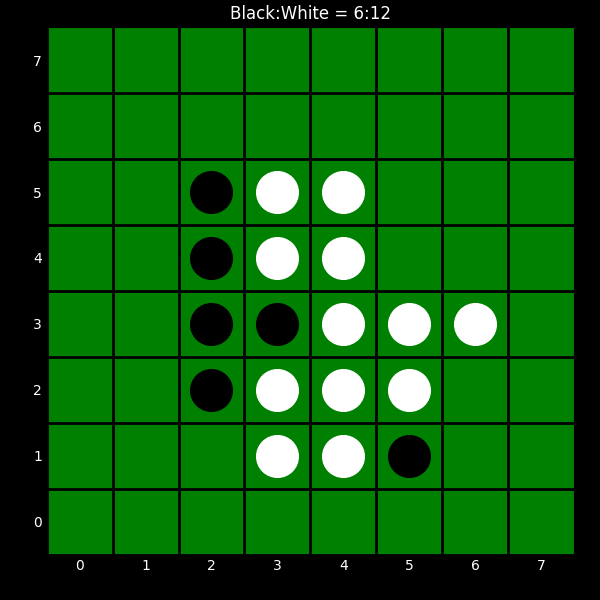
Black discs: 6
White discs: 12